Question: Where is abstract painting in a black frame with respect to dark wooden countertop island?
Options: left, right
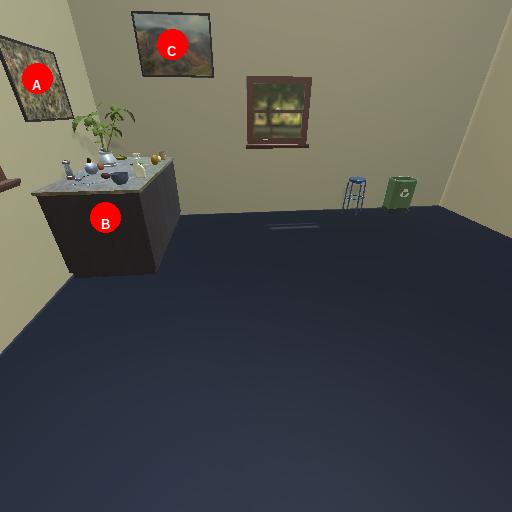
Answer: left